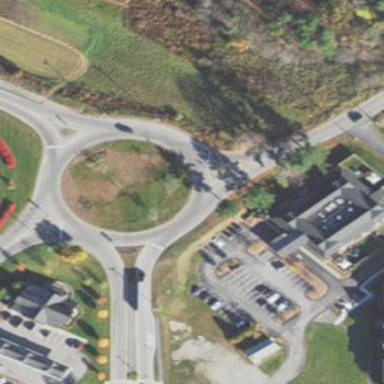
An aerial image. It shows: Secondary road with asphalt surface leading to roundabout.